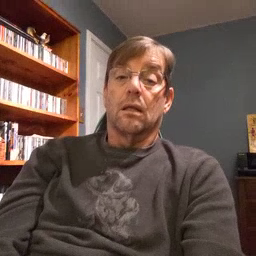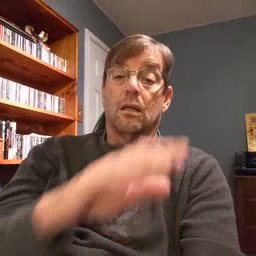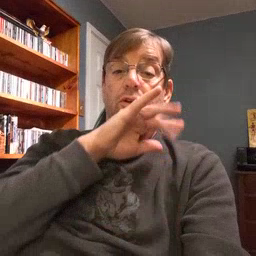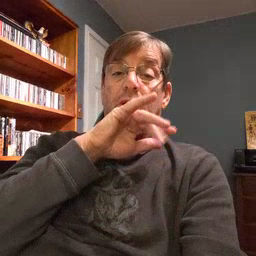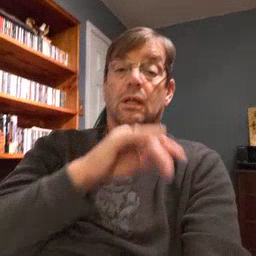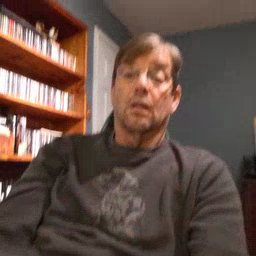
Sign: dirty